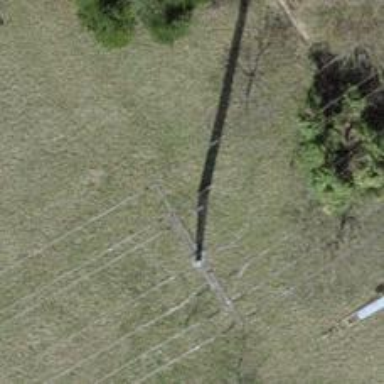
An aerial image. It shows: Three power lines with cables.